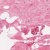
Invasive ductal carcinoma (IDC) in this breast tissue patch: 0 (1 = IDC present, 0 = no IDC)